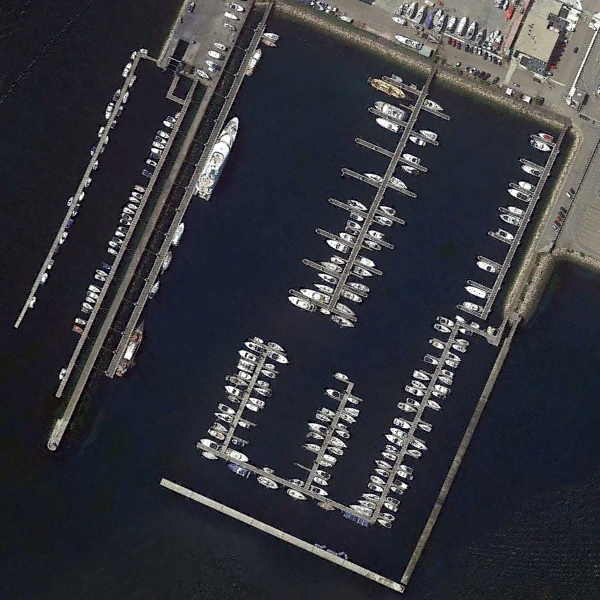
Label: Port